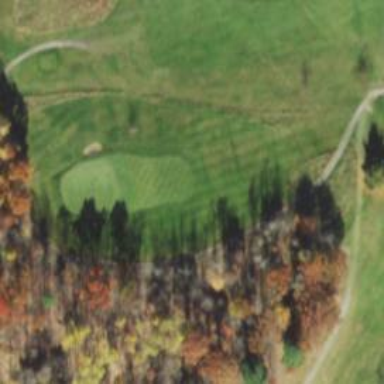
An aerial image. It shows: Golf hole.